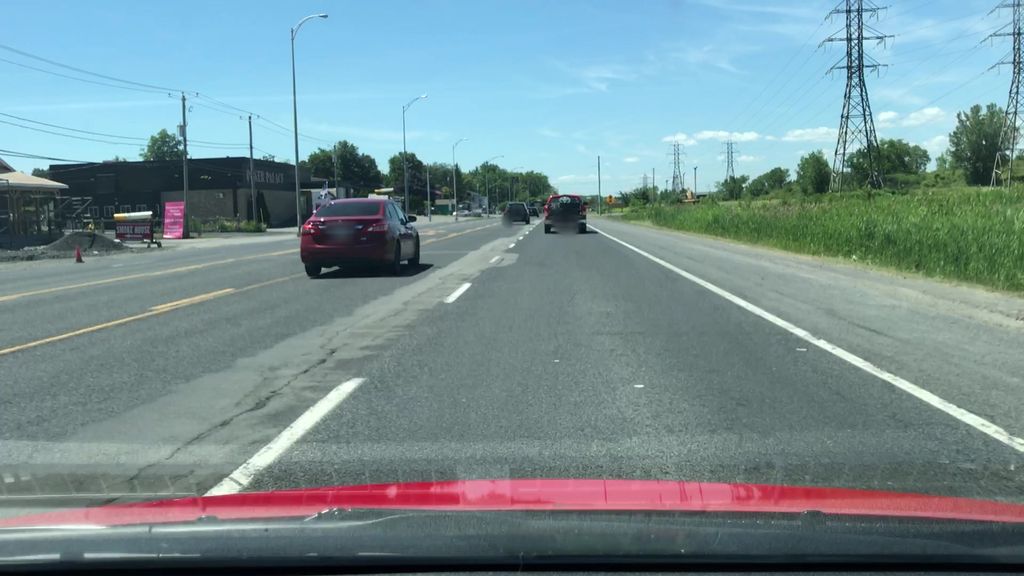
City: montreal